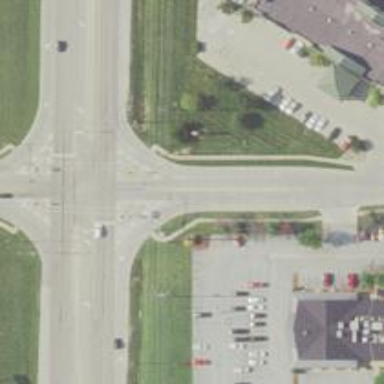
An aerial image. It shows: Traffic island located on footway.